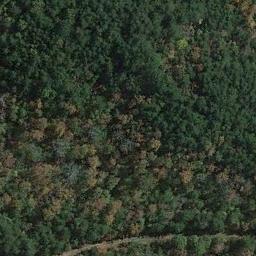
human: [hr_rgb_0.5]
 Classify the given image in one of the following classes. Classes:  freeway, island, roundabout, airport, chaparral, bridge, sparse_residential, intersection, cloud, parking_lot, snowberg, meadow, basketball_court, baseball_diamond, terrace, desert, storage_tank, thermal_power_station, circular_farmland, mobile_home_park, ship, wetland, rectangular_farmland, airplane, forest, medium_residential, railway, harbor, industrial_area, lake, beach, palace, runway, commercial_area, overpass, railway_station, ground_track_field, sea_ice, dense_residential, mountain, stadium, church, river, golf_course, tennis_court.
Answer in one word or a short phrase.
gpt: forest